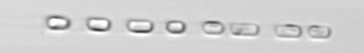
Label: Skeletonema